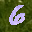
Label: 6